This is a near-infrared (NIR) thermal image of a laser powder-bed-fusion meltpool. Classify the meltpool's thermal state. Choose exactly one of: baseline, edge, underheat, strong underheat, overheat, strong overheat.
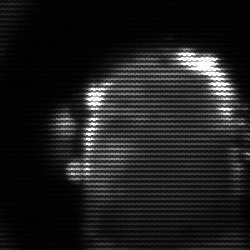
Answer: baseline